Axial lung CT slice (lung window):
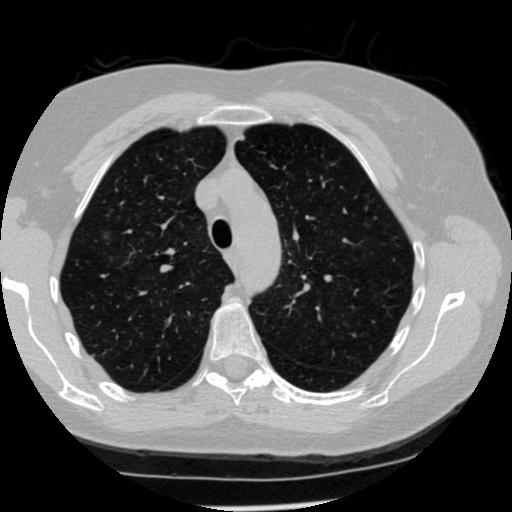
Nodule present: no